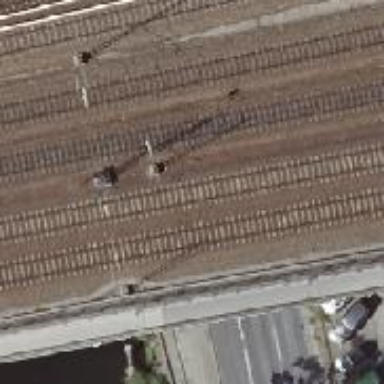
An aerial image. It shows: Bridge with electrified railway tracks featuring contact line.